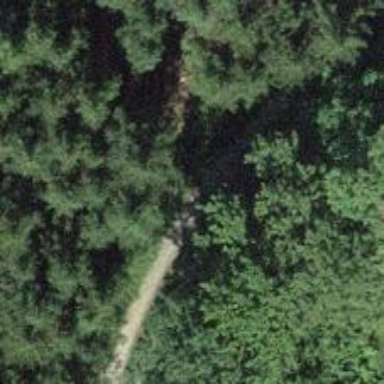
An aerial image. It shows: Track with grade 2 tracktype.